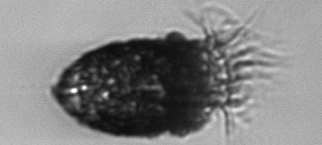
Label: Stenosemella_pacifica